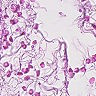
Metastatic tissue present: no